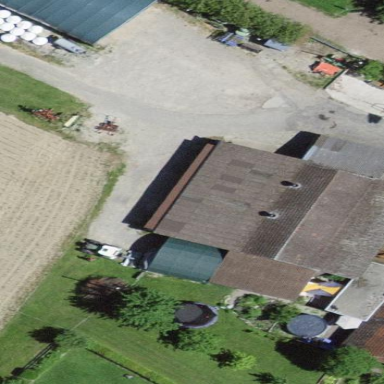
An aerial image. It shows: Barn.